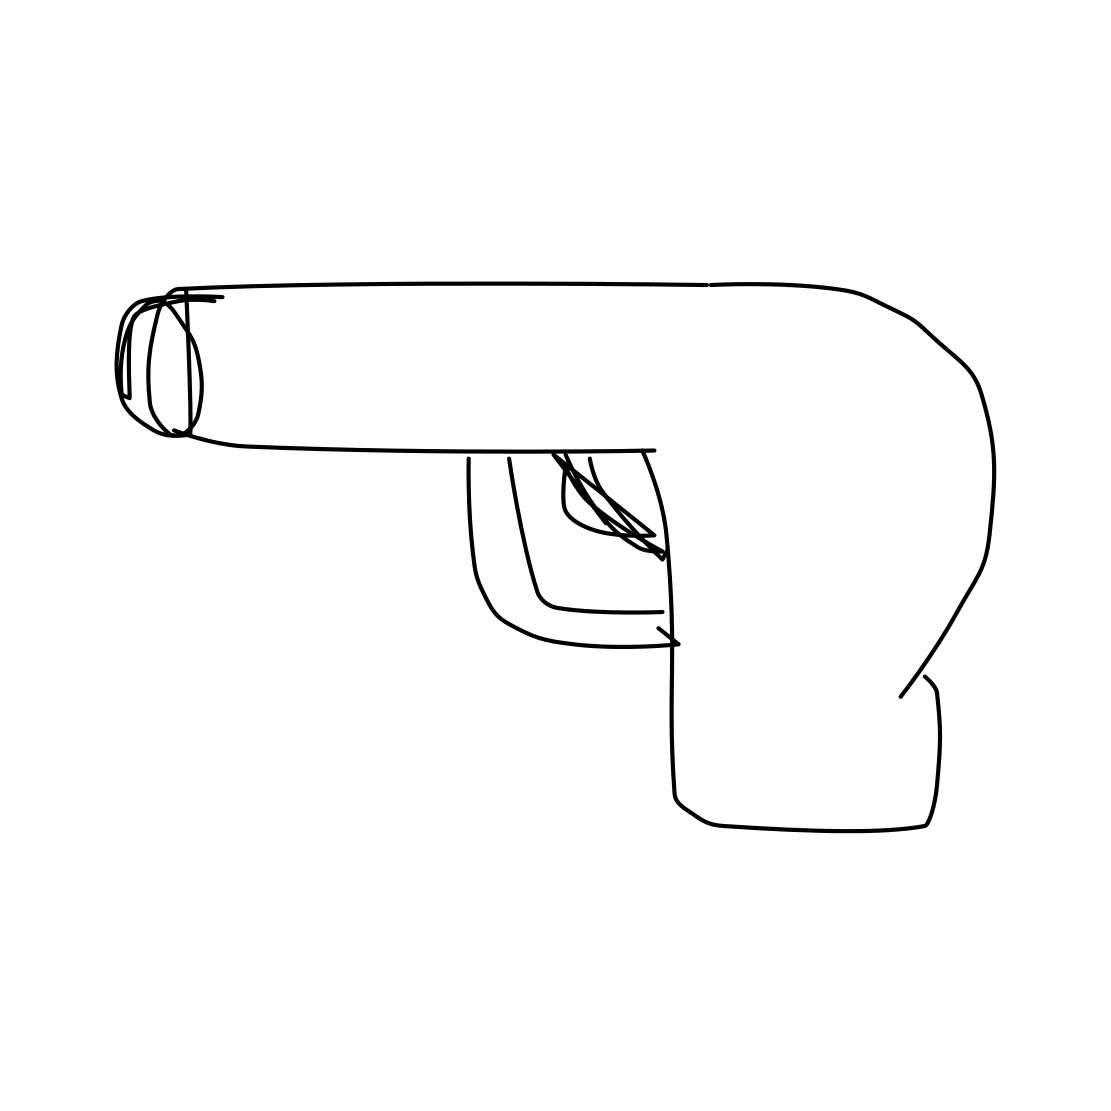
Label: revolver